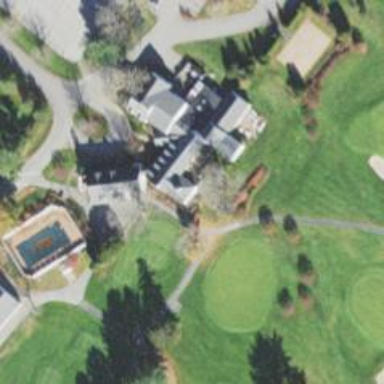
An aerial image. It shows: Commercial building that serves as clubhouse for golf facility.